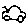
Label: car